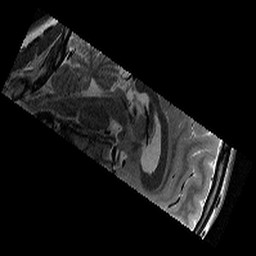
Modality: T2w
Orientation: sagittal
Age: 13
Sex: female
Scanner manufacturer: siemens
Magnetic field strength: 3 T
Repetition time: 9.23 s
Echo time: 0.067 s